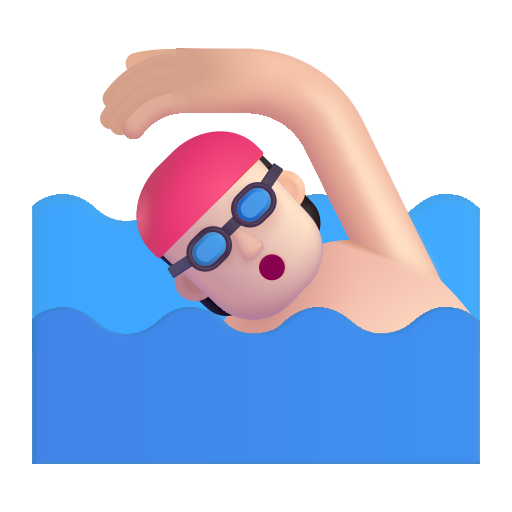
person swimming color light